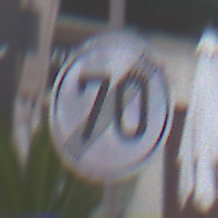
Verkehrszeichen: EndeGeschwindigkeit70
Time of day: MorningAfternoon
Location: Outdoor (Urban)
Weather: PartlyCloudy
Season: NotSpecified
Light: Natural